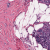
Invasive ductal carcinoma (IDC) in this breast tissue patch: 0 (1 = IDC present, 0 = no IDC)